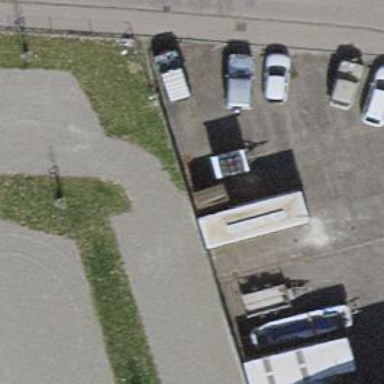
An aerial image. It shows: Compacted parking aisle designated as service road.